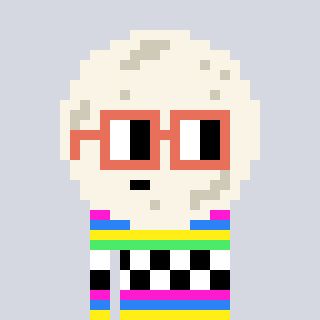
a pixel art character with square orange glasses, a moon-shaped head and a orange-colored body on a cool background